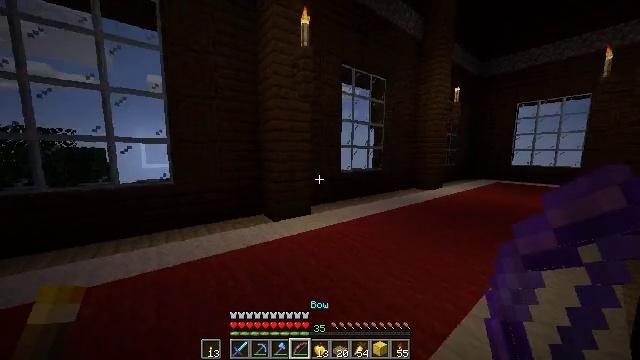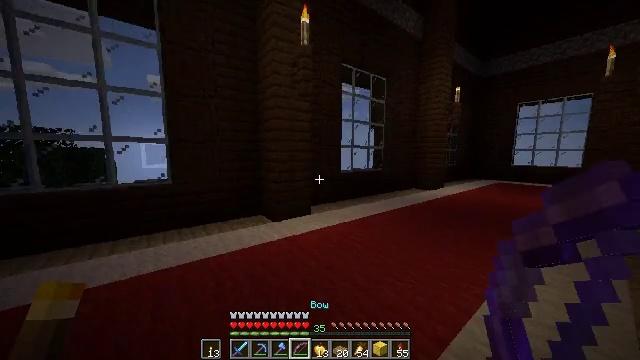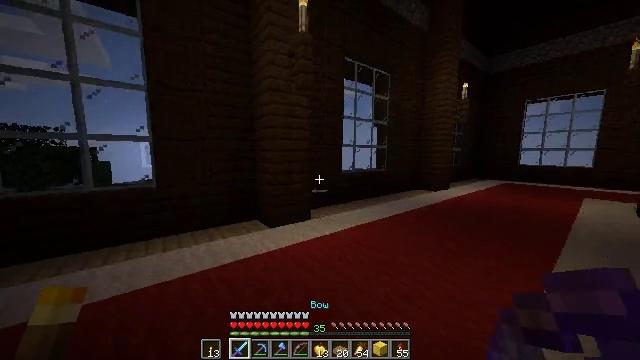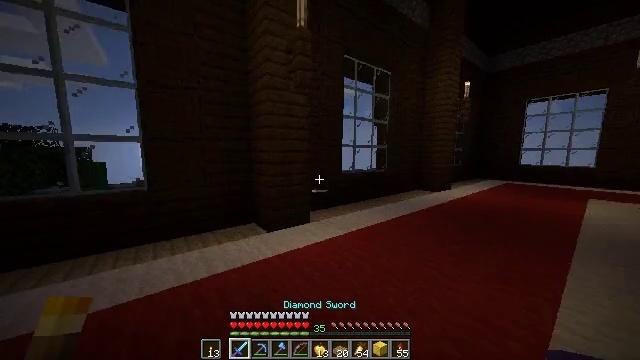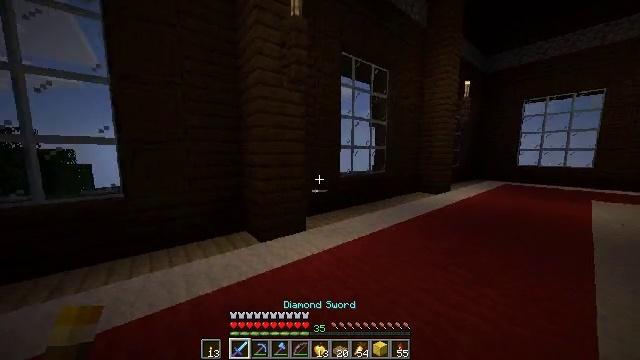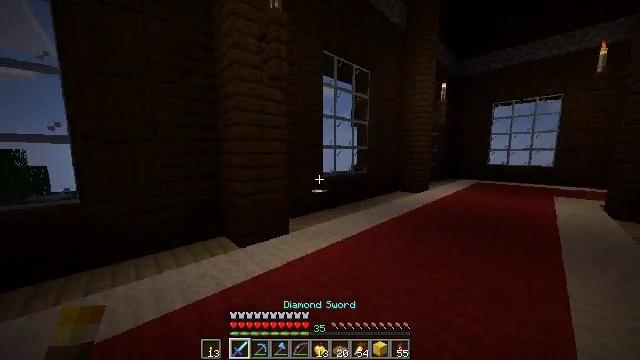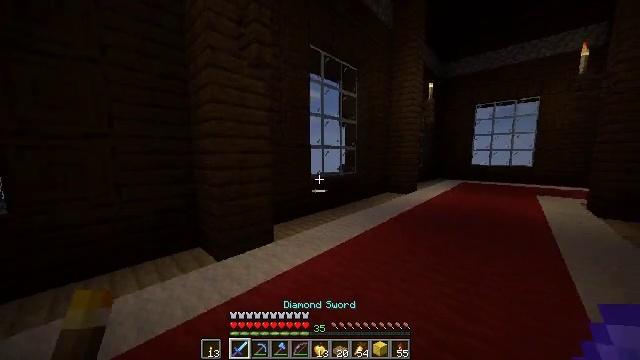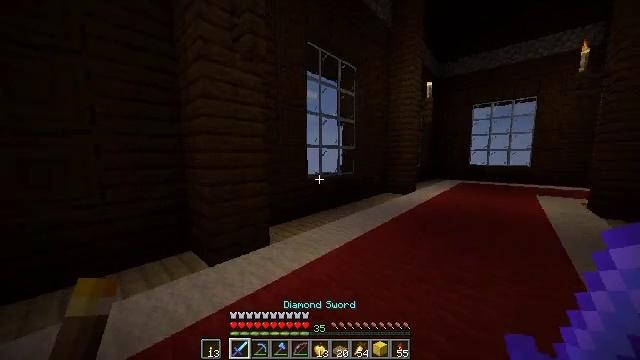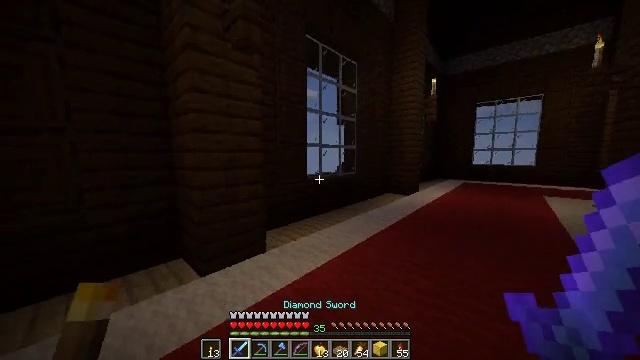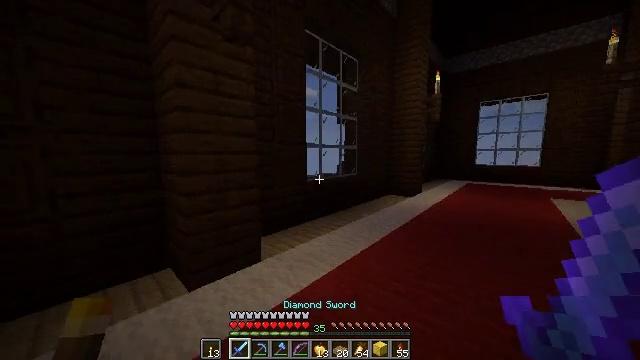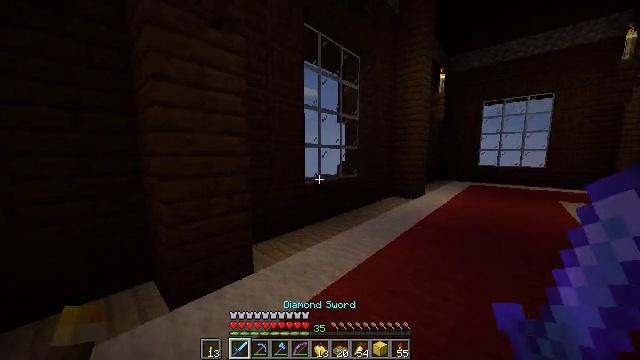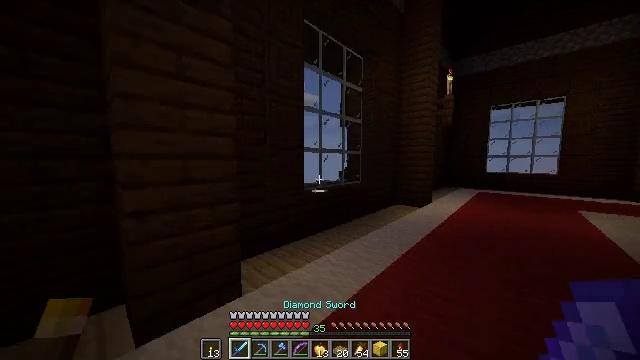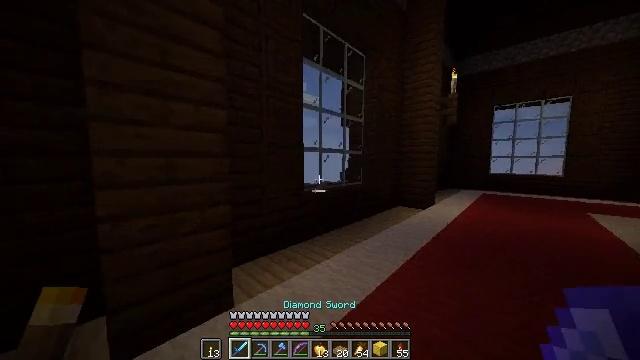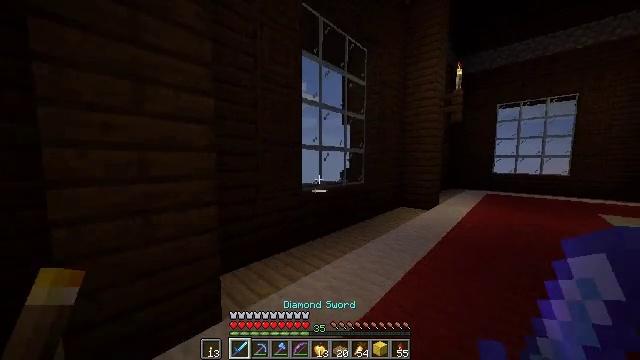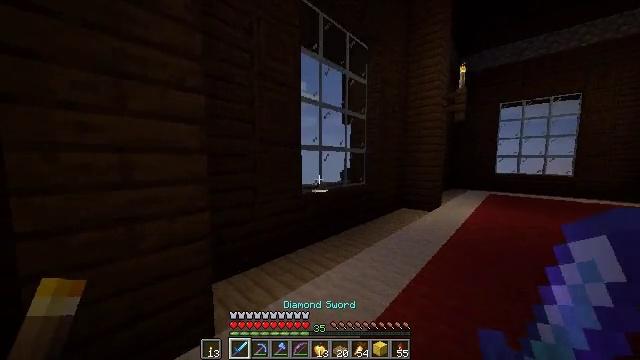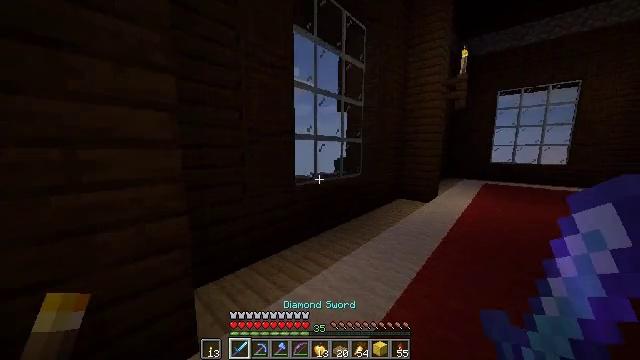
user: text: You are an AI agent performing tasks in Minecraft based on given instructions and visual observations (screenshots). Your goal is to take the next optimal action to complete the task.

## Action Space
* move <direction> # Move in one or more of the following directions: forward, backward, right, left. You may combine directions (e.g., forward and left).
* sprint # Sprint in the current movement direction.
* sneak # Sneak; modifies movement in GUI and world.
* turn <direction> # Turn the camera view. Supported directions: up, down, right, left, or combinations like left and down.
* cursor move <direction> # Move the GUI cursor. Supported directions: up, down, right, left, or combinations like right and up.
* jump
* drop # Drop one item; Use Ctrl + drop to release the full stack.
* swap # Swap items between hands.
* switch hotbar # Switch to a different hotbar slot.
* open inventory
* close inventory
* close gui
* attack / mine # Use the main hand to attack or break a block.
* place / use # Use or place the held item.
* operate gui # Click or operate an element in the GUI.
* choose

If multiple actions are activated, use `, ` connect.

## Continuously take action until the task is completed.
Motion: motion action
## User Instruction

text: Retrieve the glass pane from a window.
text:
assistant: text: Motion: move forward
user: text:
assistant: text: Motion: move forward, switch to hotbar 1
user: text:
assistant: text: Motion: move forward, switch to hotbar 1
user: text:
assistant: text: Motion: move forward, turn right, switch to hotbar 1
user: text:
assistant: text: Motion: move forward, turn right, switch to hotbar 1
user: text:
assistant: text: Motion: move forward, turn right
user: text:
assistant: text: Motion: move forward
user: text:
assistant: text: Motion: move forward
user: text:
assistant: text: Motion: move forward
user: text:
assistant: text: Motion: move forward
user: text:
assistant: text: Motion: move forward, sprint, turn up
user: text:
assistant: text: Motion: move forward, sprint
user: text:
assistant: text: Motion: move forward, sprint
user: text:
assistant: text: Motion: move forward, sprint
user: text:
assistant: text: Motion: move forward, sprint, turn right and down
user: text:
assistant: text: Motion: move forward and move right, sprint
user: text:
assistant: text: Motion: move forward and move right, sprint
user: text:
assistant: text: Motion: move forward and move right, sprint
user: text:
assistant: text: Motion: move forward and move right, sprint, turn left
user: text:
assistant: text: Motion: move forward and move right, sprint, turn left and down
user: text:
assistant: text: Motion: move forward, sprint, turn left
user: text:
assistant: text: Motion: move forward, sprint, turn left
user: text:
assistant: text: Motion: move forward, sprint, turn left and up
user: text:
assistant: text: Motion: move forward, sprint
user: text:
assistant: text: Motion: move forward and move right, sprint
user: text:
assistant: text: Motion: move forward and move right, sprint
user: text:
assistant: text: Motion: move forward and move right, sprint, attack / mine
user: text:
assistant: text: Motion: move forward and move right, sprint, turn left, attack / mine
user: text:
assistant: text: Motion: move forward, turn left, attack / mine
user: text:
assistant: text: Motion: move forward, turn left, attack / mine